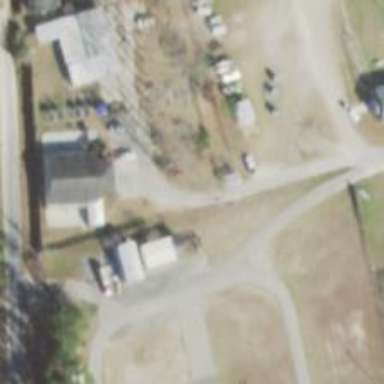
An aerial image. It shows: Animal shelter.